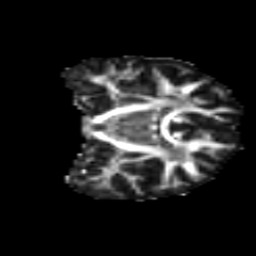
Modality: FA
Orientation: coronal
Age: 17
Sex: female
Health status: ill
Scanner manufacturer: ge
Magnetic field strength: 3 T
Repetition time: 6.752 s
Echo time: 0.079 s